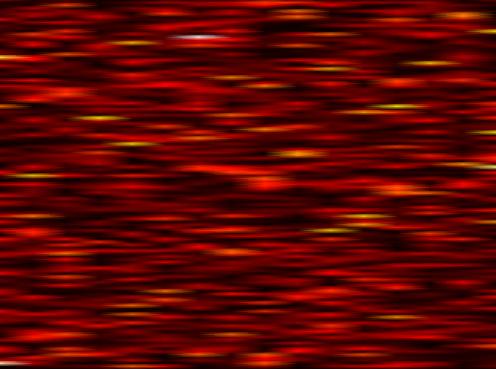
Label: FBMC